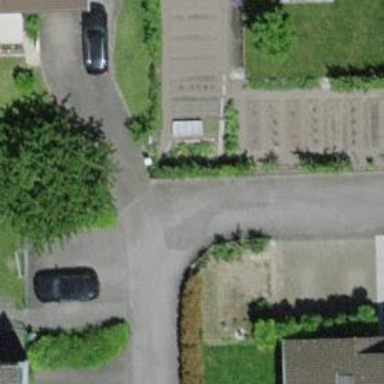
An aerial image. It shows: Living street.